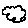
Label: cloud